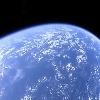
Label: water